Field crop: maize
Growth stage: 2
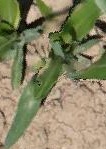
Species: maize